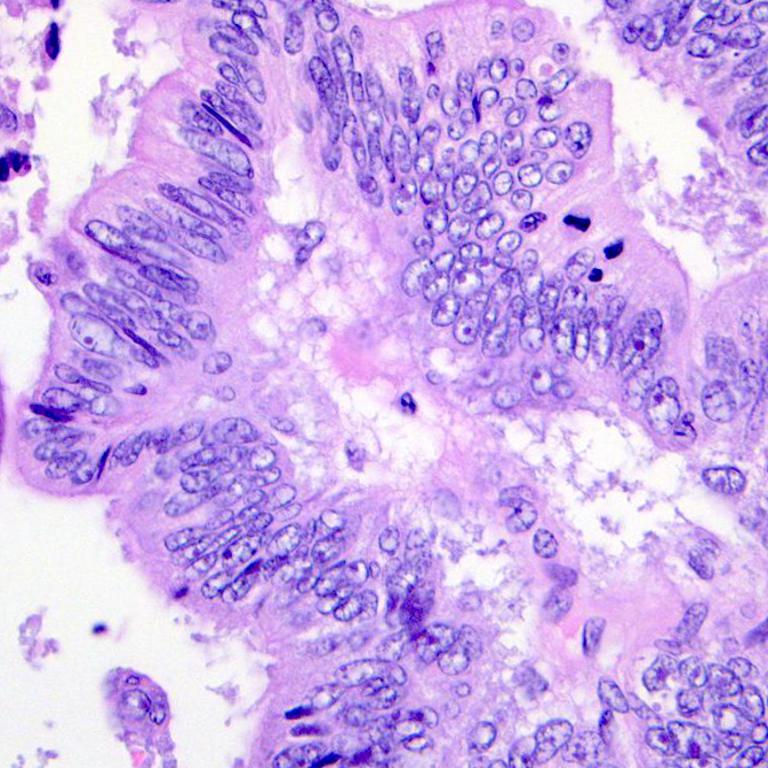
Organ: colon
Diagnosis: adenocarcinomas